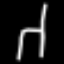
Label: chair